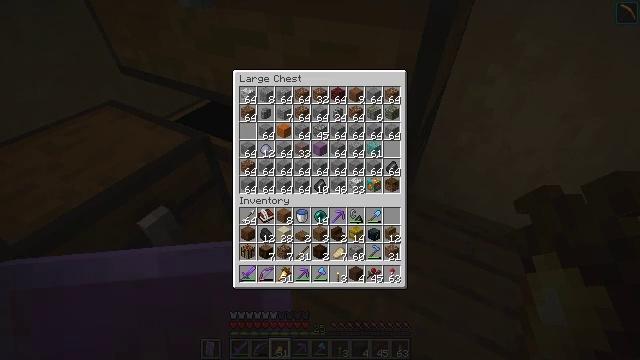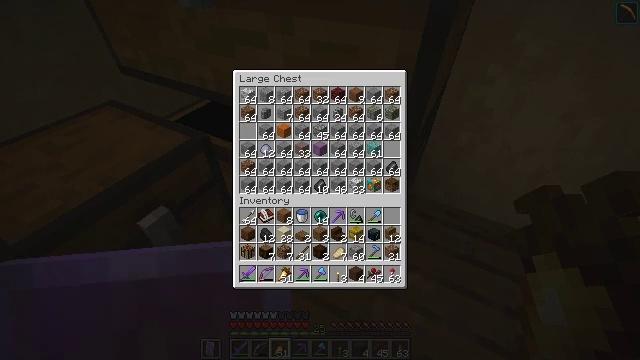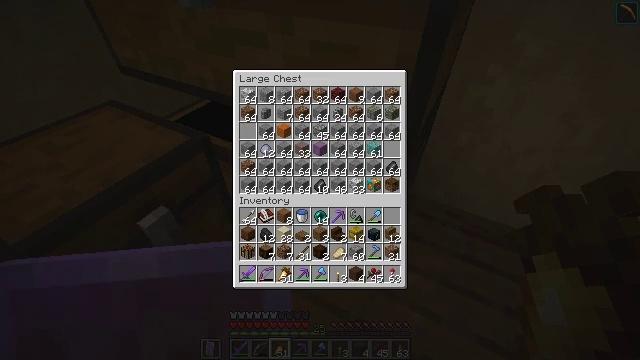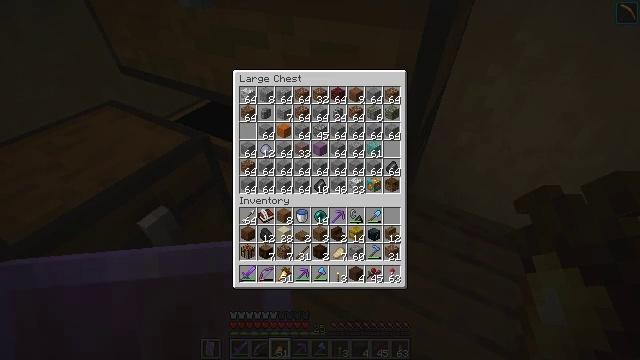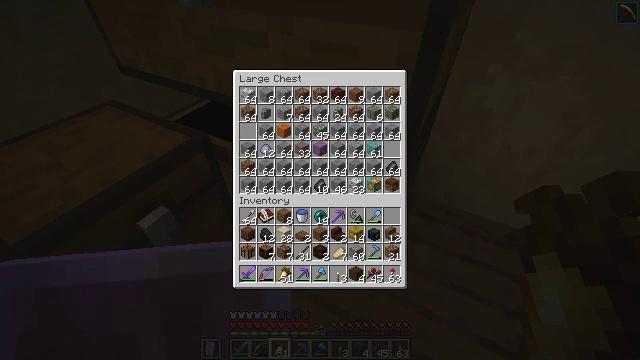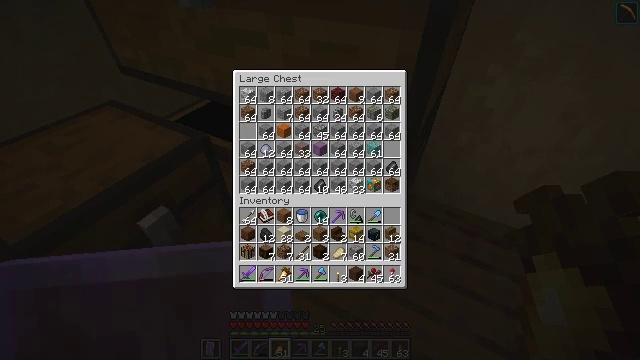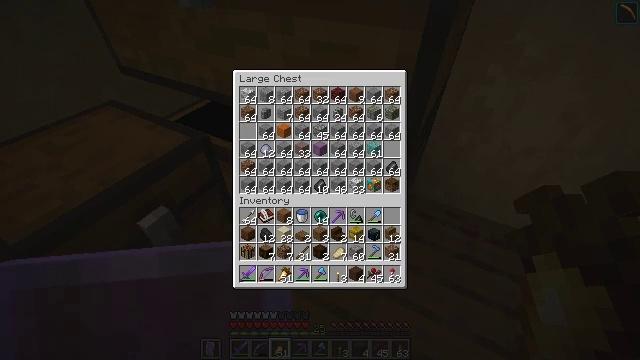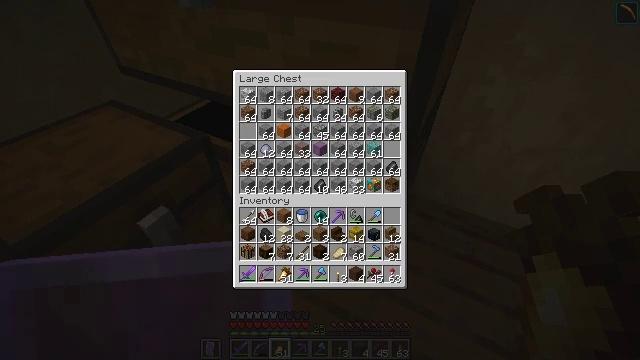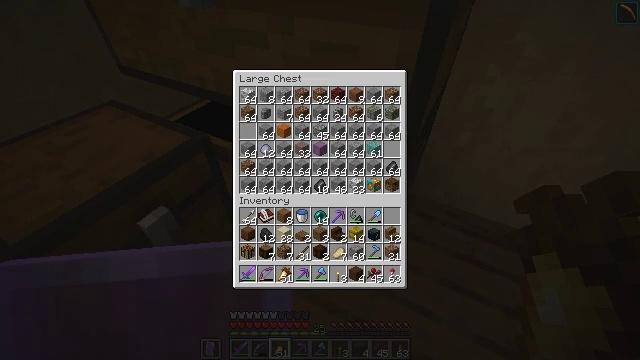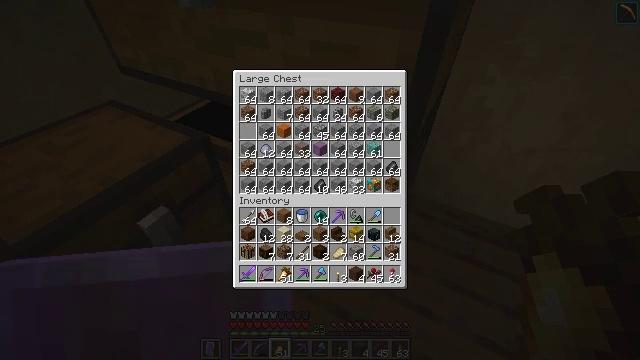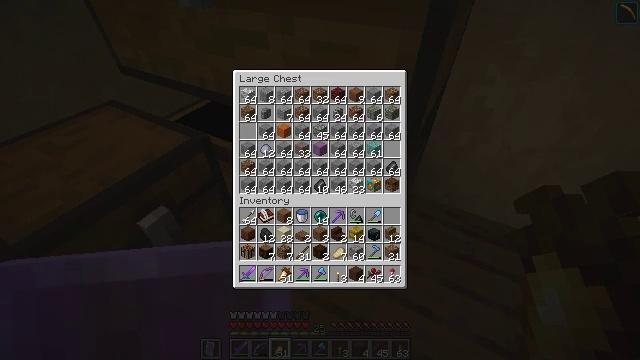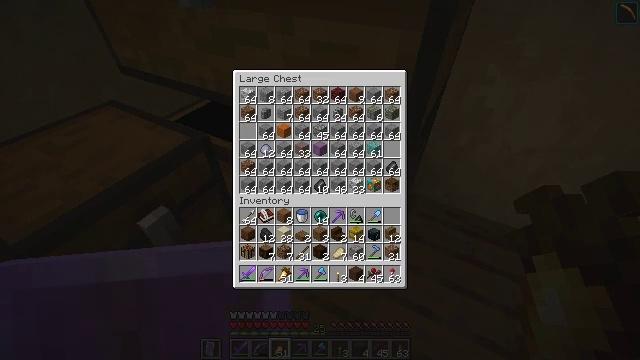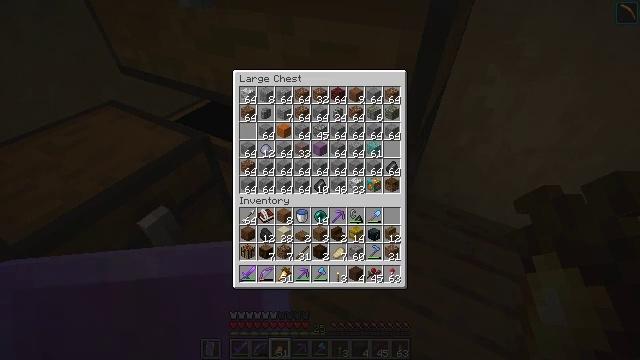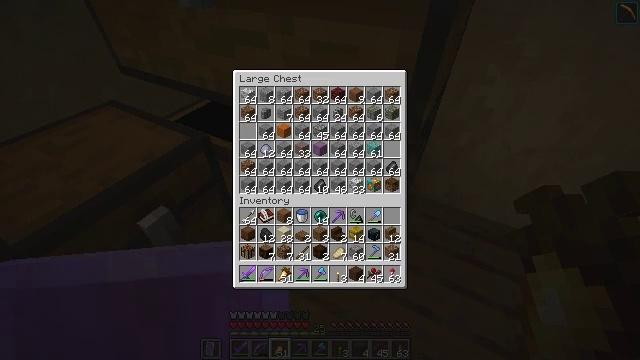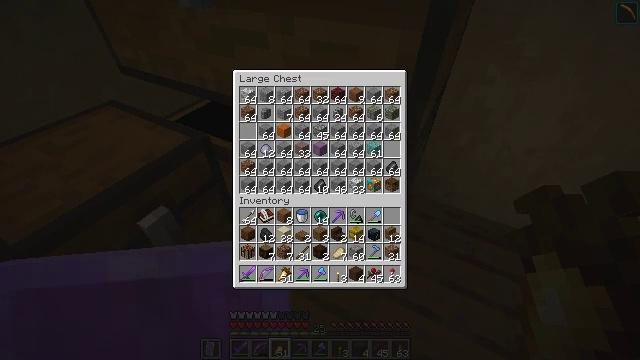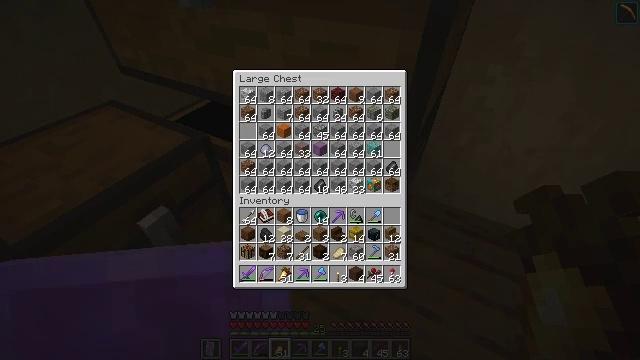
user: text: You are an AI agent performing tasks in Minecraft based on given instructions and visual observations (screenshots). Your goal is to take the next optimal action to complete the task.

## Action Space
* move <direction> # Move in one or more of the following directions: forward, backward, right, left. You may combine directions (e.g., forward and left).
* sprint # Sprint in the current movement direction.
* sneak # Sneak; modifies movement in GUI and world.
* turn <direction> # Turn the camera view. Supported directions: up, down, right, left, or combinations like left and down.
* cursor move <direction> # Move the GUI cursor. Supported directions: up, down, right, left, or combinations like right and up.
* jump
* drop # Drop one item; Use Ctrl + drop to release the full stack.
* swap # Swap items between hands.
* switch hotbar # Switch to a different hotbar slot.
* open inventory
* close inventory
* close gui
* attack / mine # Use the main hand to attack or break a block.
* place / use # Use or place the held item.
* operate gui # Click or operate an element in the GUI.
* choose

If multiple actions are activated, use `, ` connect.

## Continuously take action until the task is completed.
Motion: motion action
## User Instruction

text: Get cocoa by attacking the pod.
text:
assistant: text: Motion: cursor move right
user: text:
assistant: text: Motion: cursor move right
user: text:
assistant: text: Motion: no_op
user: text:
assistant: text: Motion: no_op
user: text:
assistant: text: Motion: no_op
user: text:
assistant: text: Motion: no_op
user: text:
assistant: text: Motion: no_op
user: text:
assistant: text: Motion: no_op
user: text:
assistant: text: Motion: no_op
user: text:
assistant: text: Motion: no_op
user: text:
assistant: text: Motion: no_op
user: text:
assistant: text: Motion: no_op
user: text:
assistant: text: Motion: no_op
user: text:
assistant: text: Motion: no_op
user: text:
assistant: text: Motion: no_op
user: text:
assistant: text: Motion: no_op
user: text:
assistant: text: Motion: no_op
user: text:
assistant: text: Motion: no_op
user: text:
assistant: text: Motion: no_op
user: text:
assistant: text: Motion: no_op
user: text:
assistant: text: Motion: no_op
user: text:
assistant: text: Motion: no_op
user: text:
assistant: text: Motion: no_op
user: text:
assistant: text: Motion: no_op
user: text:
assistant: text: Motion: no_op
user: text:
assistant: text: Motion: no_op
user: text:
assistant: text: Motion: no_op
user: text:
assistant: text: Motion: no_op
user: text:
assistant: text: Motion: no_op
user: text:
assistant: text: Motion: no_op